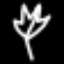
Label: leaf